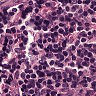
Metastatic tissue present: no